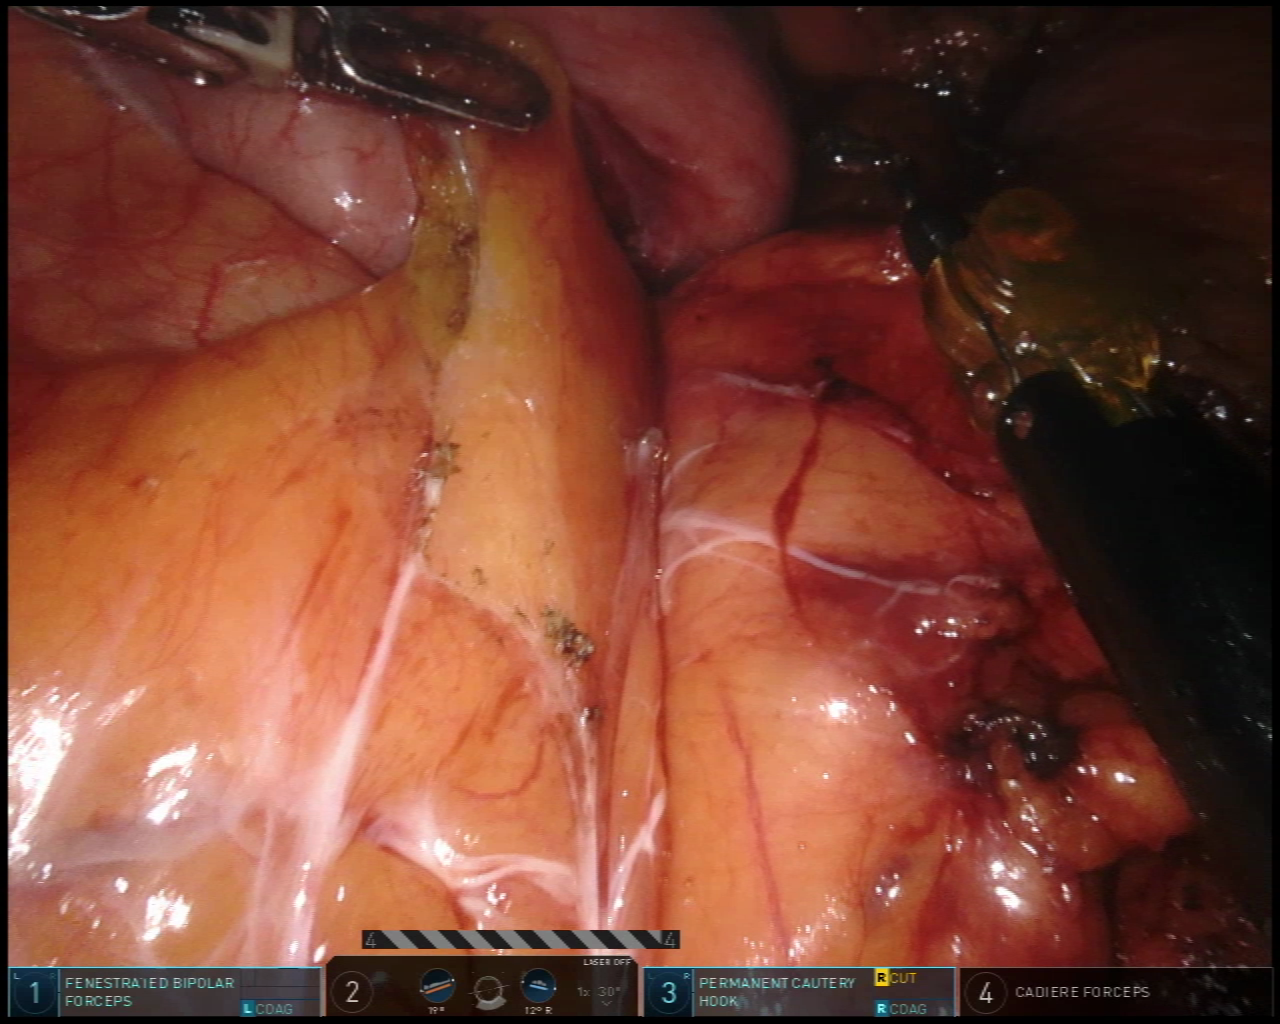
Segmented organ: stomach
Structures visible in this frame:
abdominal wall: no
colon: no
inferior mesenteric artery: no
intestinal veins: no
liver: no
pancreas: no
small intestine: no
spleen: no
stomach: yes
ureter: no
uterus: no
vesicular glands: no